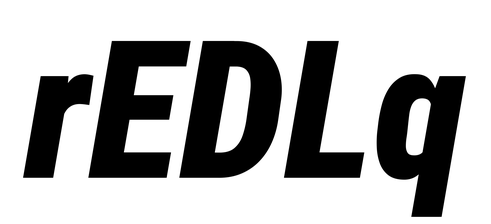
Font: Roboto-Italic_Condensed_Black_Italic